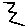
Label: zigzag